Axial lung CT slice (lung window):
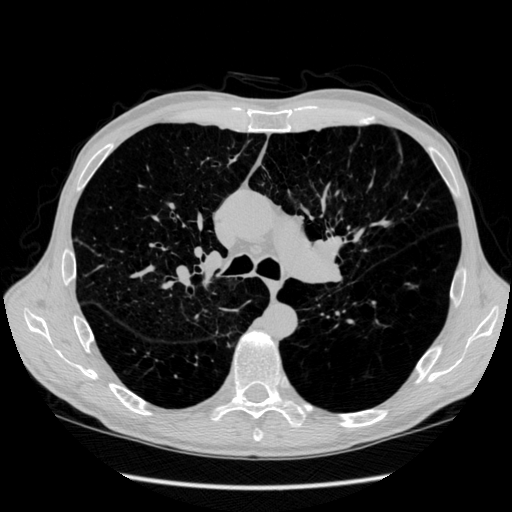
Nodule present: no